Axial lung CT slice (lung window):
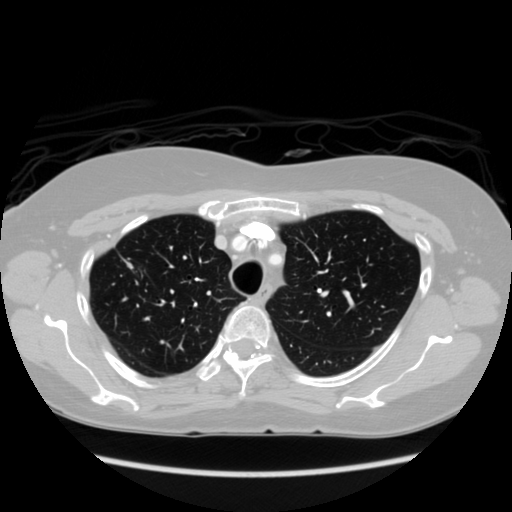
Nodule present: no